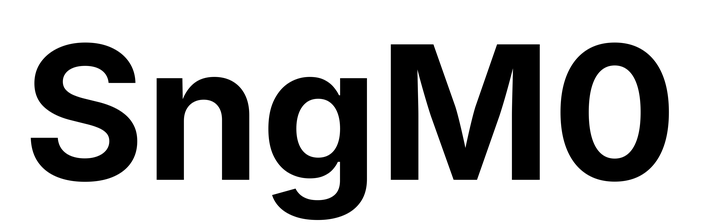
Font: Inter_Bold